Question: I would like to be able to see the console logs in my terminal from my App on .
it it very hard to debug without it.
I saw something called tunnelling in the documentaion, is this what I'm looking for?
if so, could you explain me how to do it?
The screenshot below is from my local machine: how can I see a similar output from my AppFog instance?

Edit:
mention in his answer the command
'''
af logs <your_app_name>
'''
and it seems to work as expected, but it stops logging after few seconds,
how to tell it to keep watching?
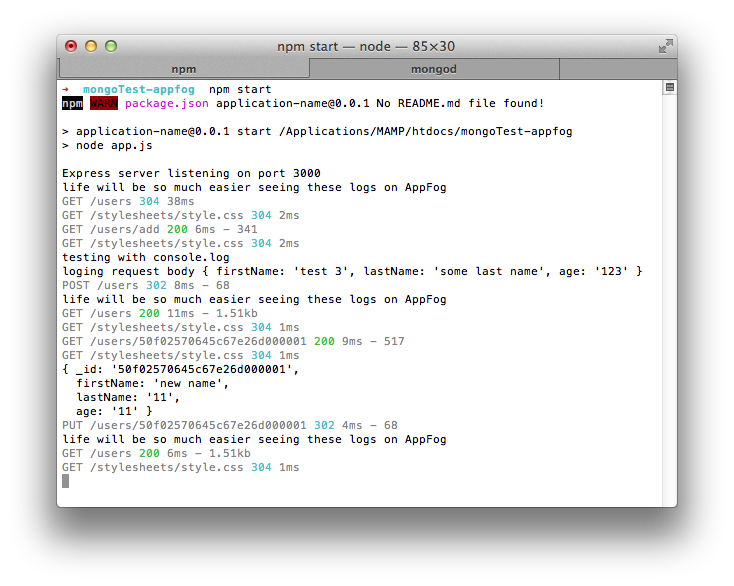
Answer: You can see console.log output via 'af' tool. Type in console:
'''
af logs <your_app_name>
'''